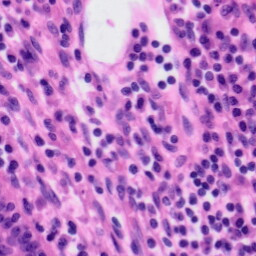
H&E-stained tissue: Tonsil